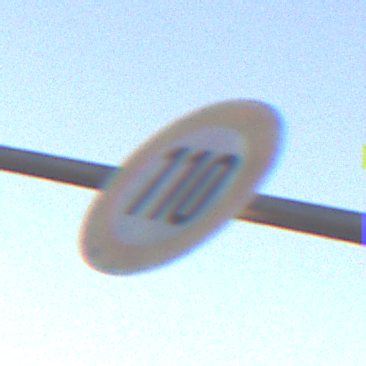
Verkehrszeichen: Geschwindigkeit110
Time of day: SunriseSunset
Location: Outdoor (Nature)
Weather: Clear
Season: NotSpecified
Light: Natural